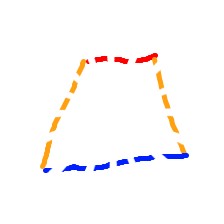
Shape: trapezoid